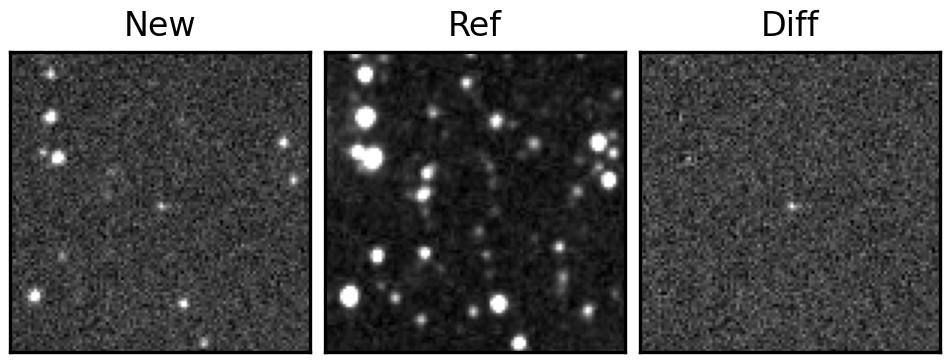
Label: real